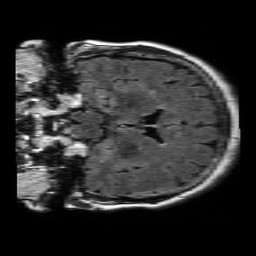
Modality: FLAIR
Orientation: coronal
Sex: female
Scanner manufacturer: philips
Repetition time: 11 s
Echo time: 0.125 s